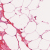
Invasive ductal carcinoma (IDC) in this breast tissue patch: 0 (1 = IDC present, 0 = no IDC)